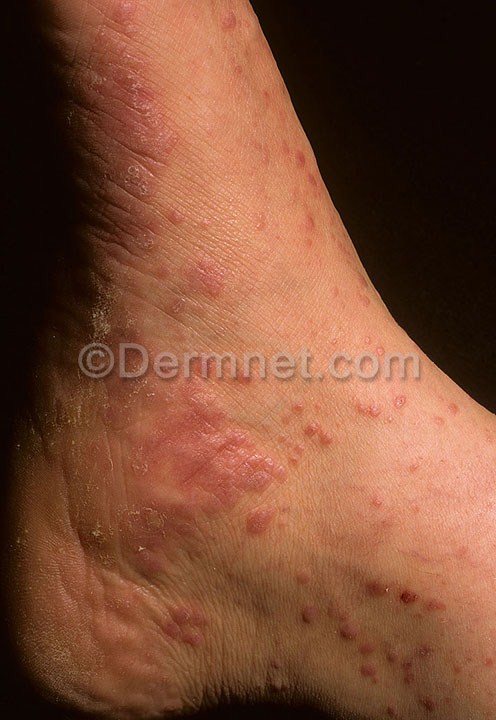
Disease: Psoriasis pictures Lichen Planus and related diseases